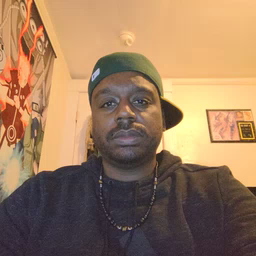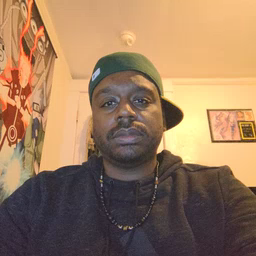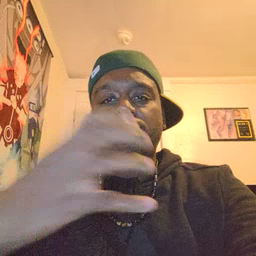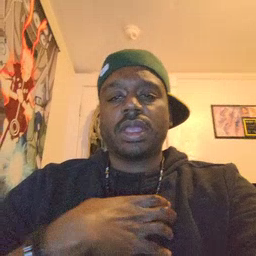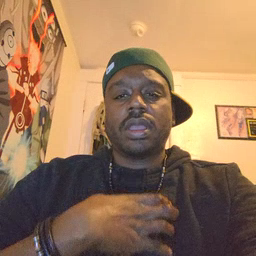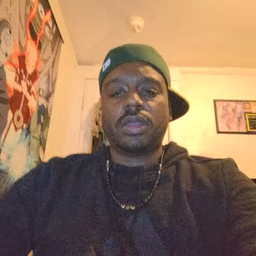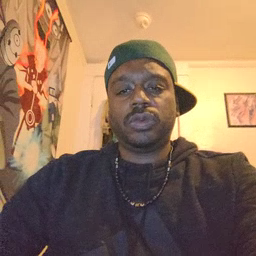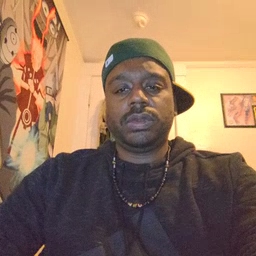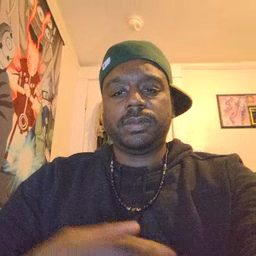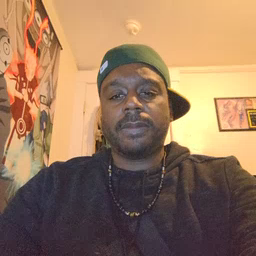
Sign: hungry